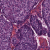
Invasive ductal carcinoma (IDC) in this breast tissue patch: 1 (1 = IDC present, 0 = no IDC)